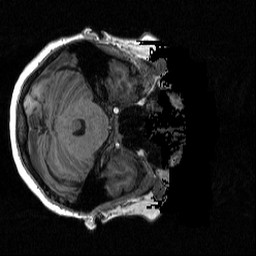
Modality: T1w
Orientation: axial
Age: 35
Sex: female
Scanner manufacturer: siemens
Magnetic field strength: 3 T
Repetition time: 2.3 s
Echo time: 0.00298 s